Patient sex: M
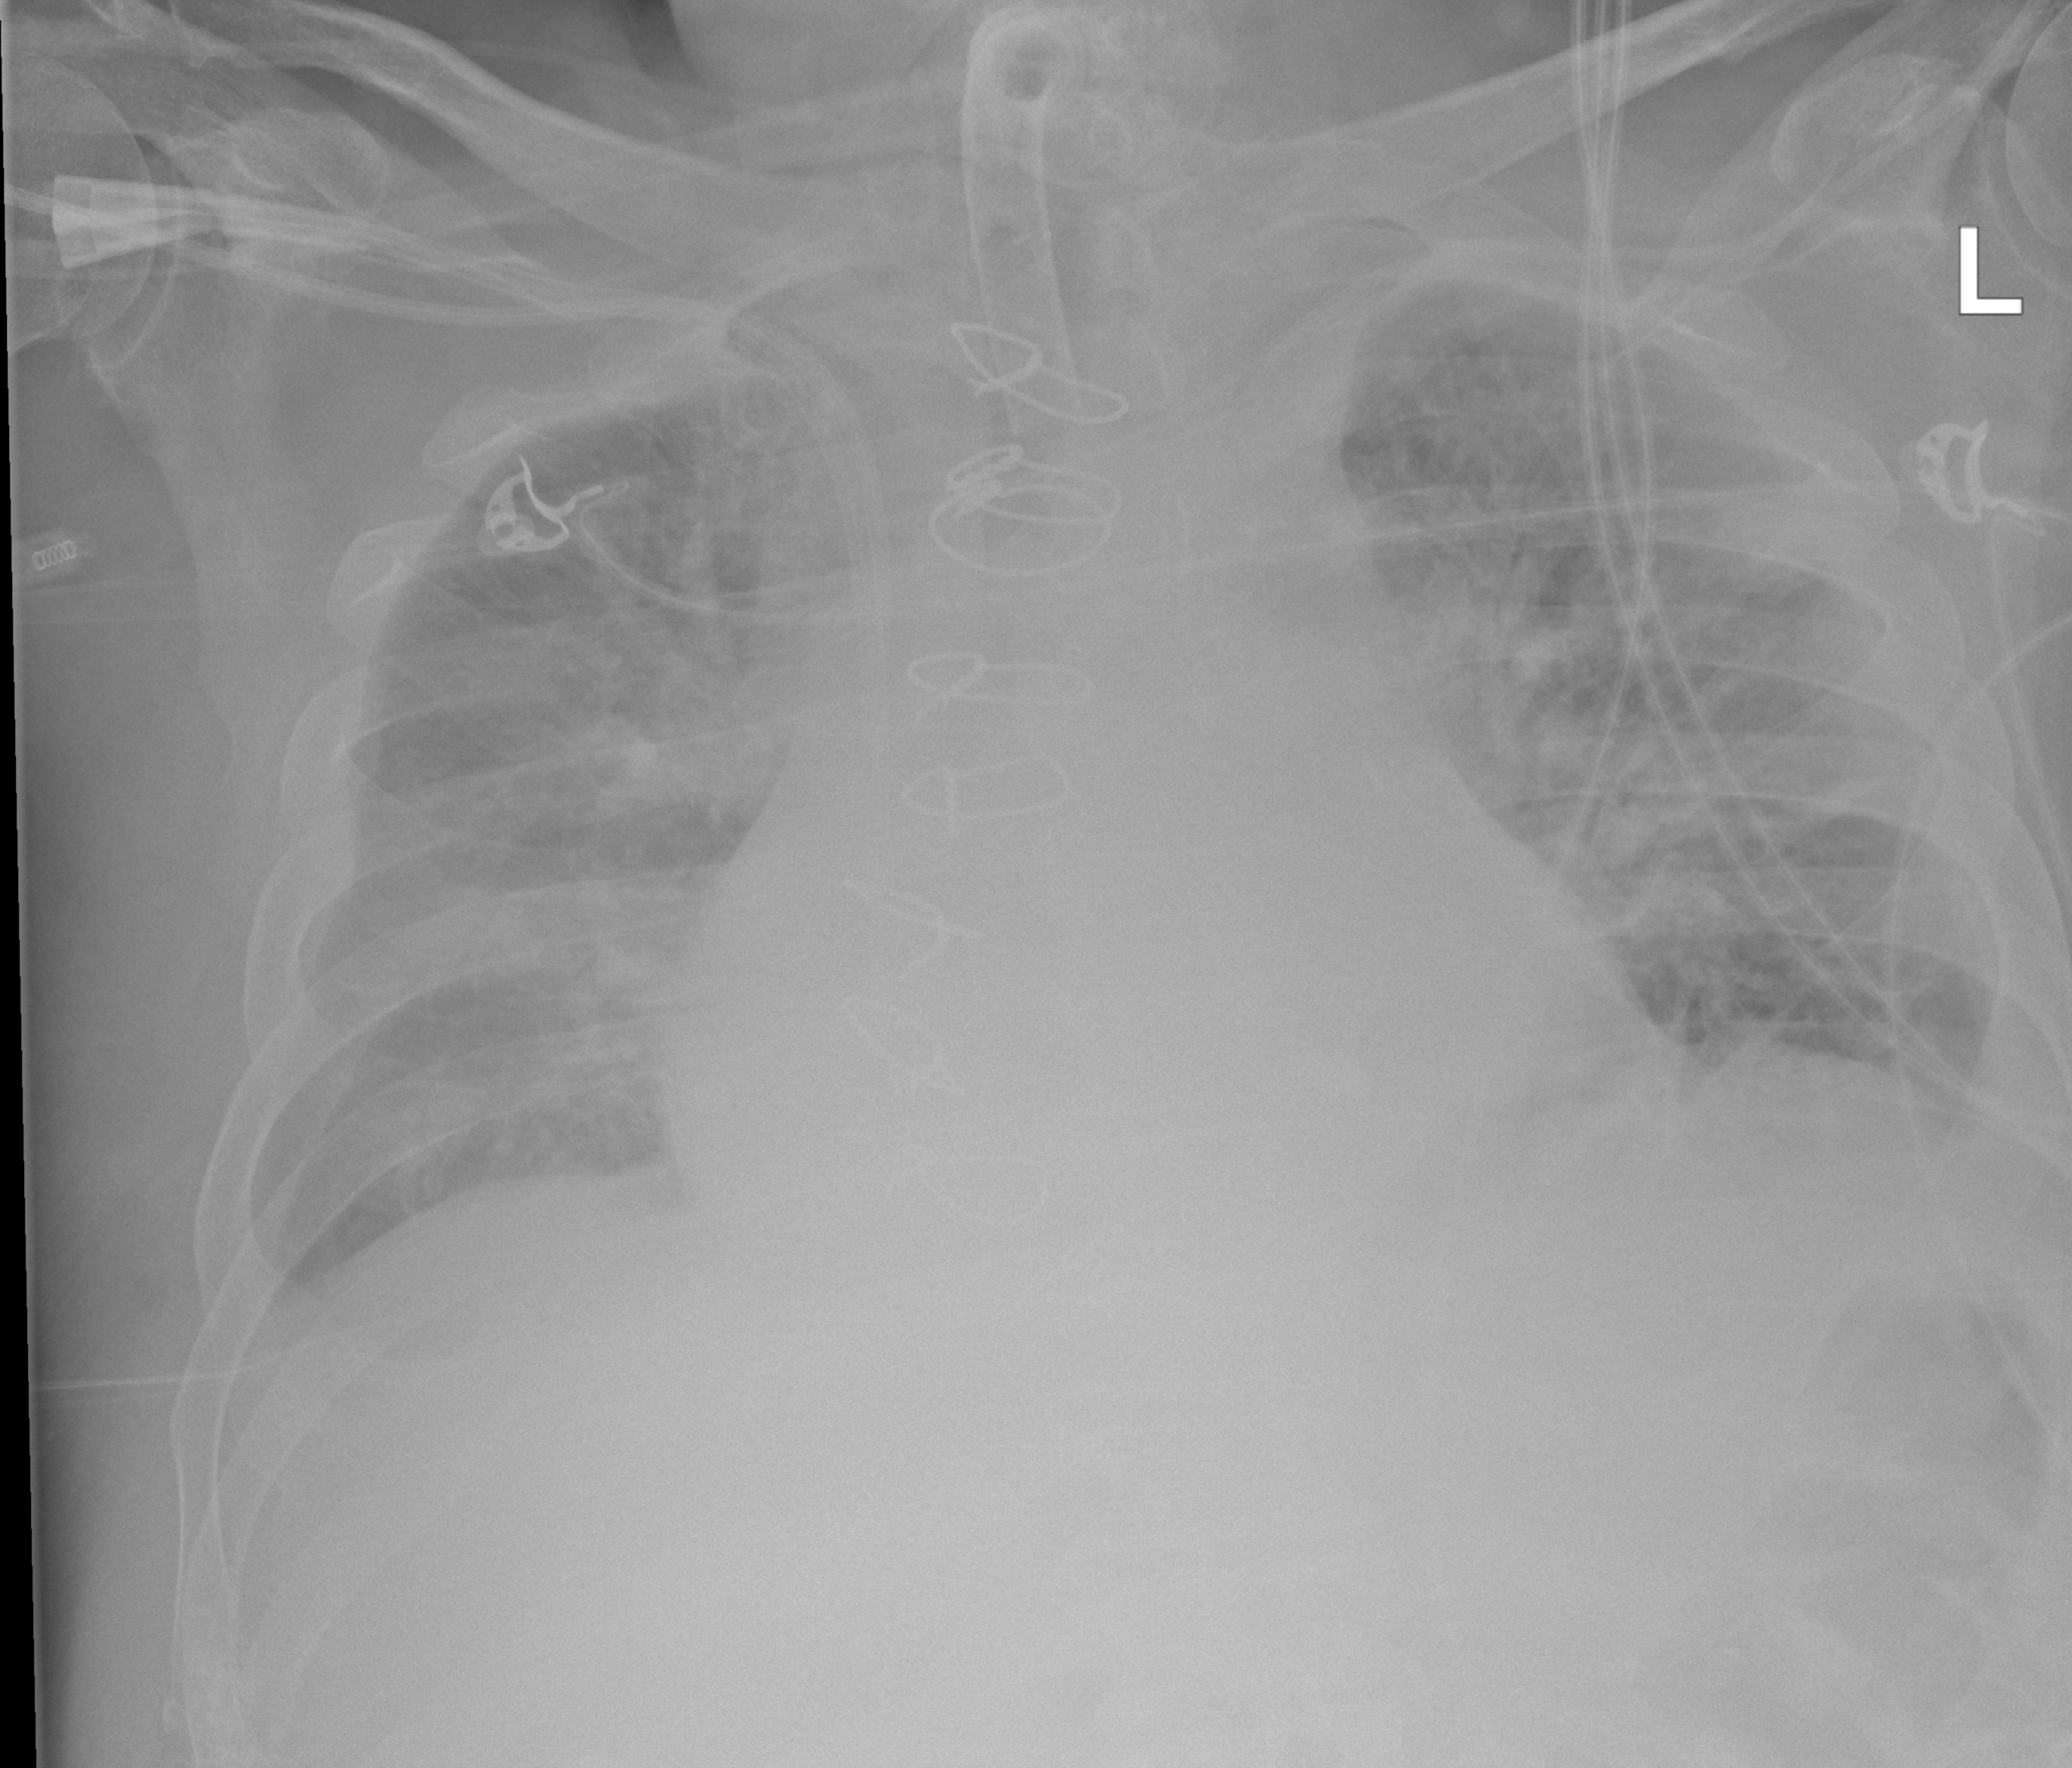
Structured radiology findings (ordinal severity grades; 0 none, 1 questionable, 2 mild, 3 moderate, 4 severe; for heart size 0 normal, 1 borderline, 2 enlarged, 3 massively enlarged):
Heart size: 2
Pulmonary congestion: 3
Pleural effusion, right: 2
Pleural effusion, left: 2
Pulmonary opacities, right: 2
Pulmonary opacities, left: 2
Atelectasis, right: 2
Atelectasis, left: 2